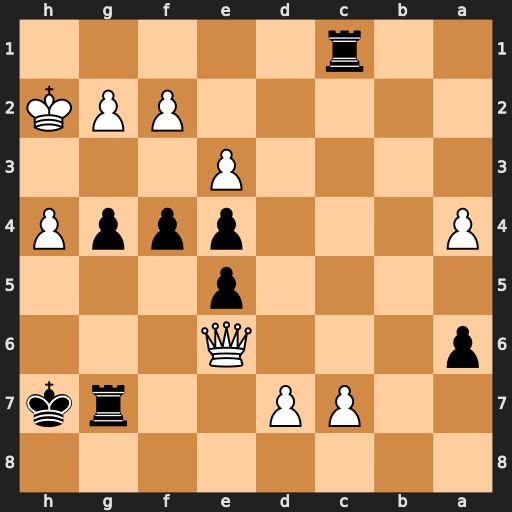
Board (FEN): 8/2PP2rk/p3Q3/4p3/P3pppP/4P3/5PPK/2r5
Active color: b
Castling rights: -
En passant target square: -
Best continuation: g3+ fxg3 fxg3+ Kh3 Rh1#